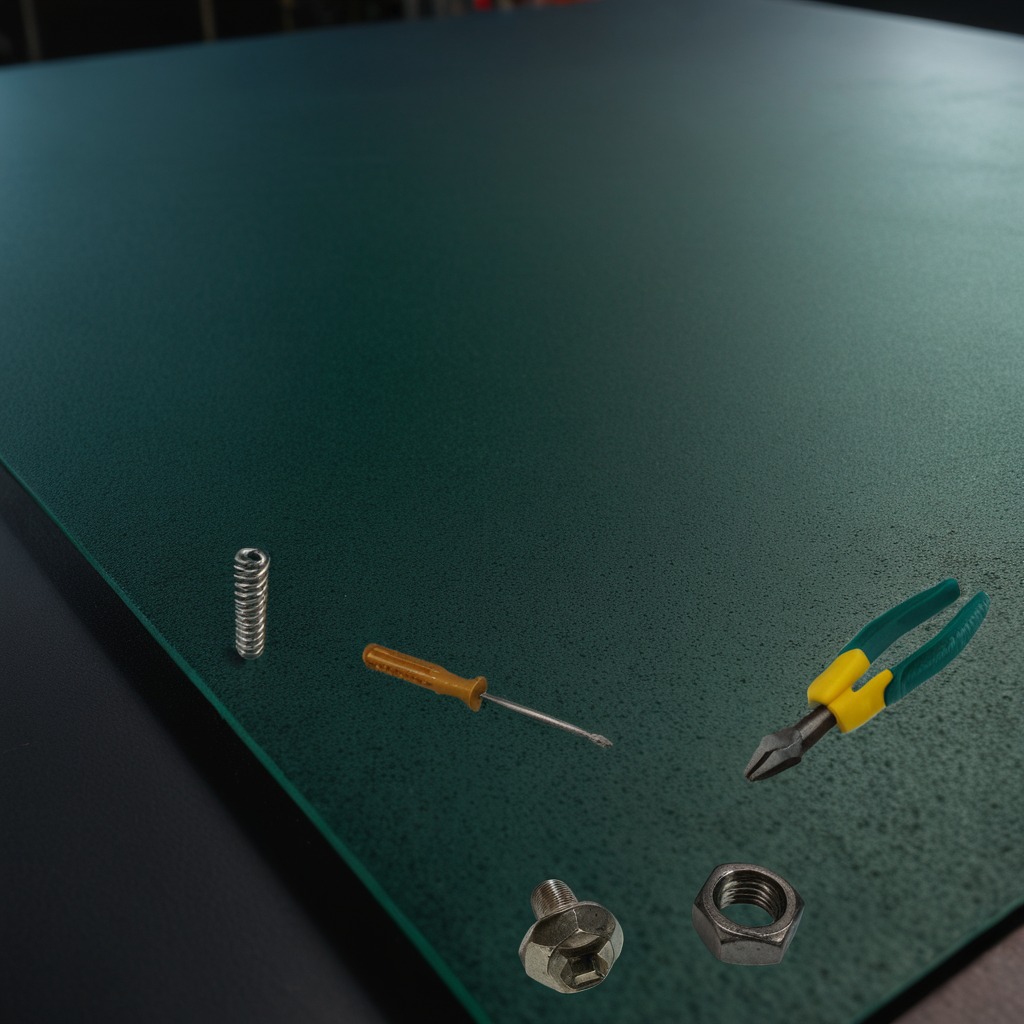
A metal machine screw, pliers, coiled metal spring, screwdriver, and metal nut lying on the clean granite tabletop